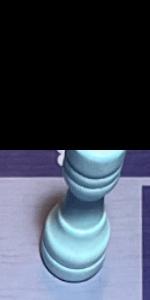
Label: Rook_White